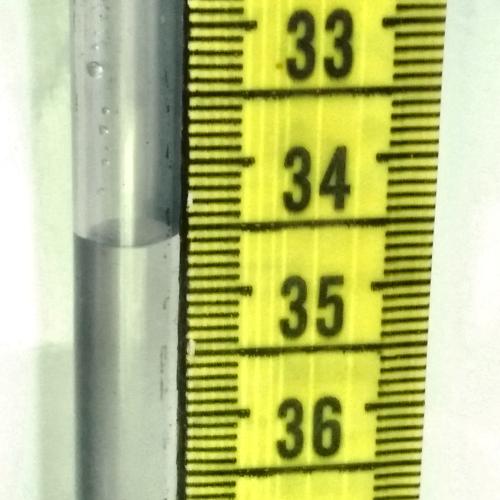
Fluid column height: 34.6 cm